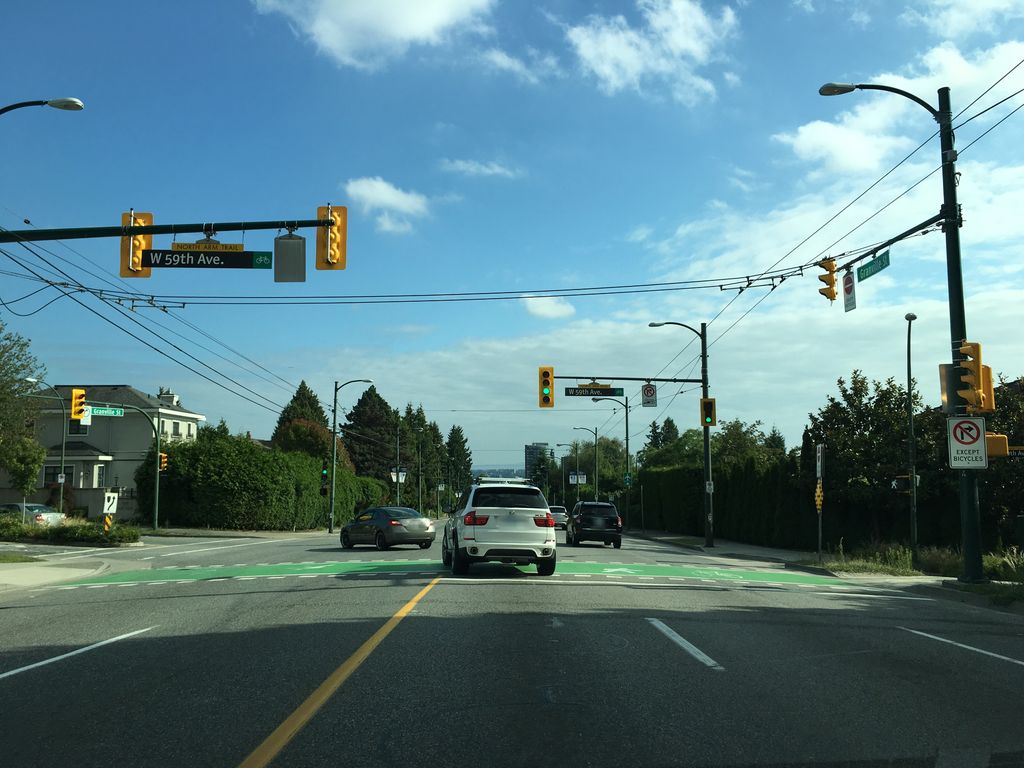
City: vancouver